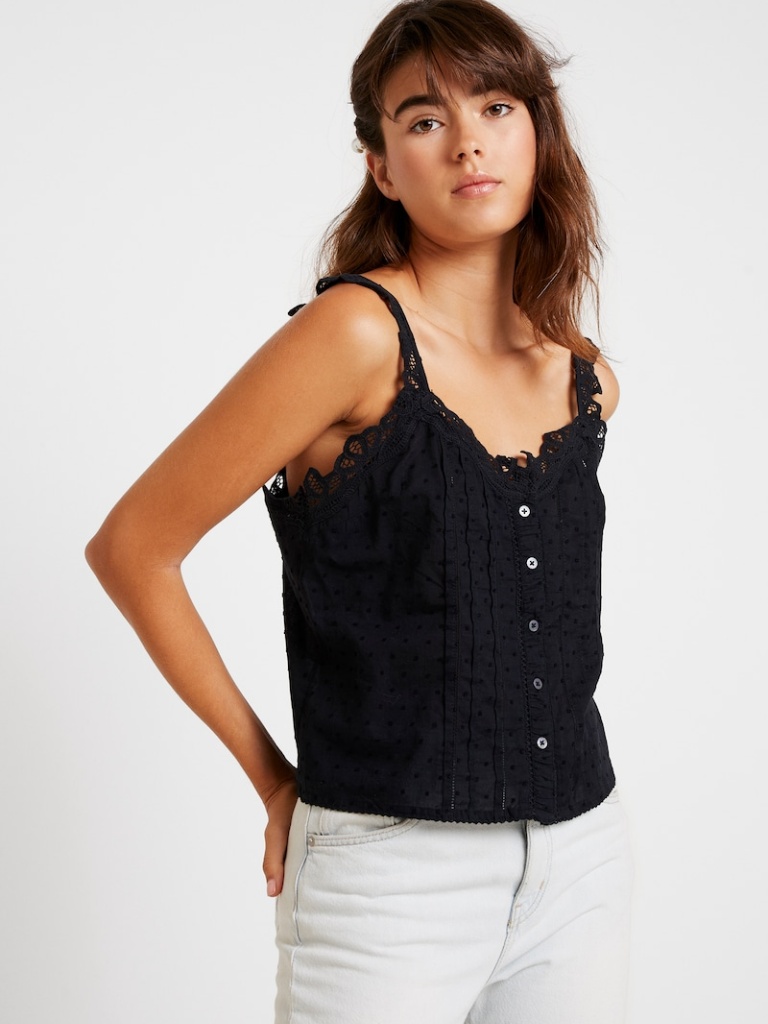
cotton relaxed sleeveless waist length Untucked square blouse